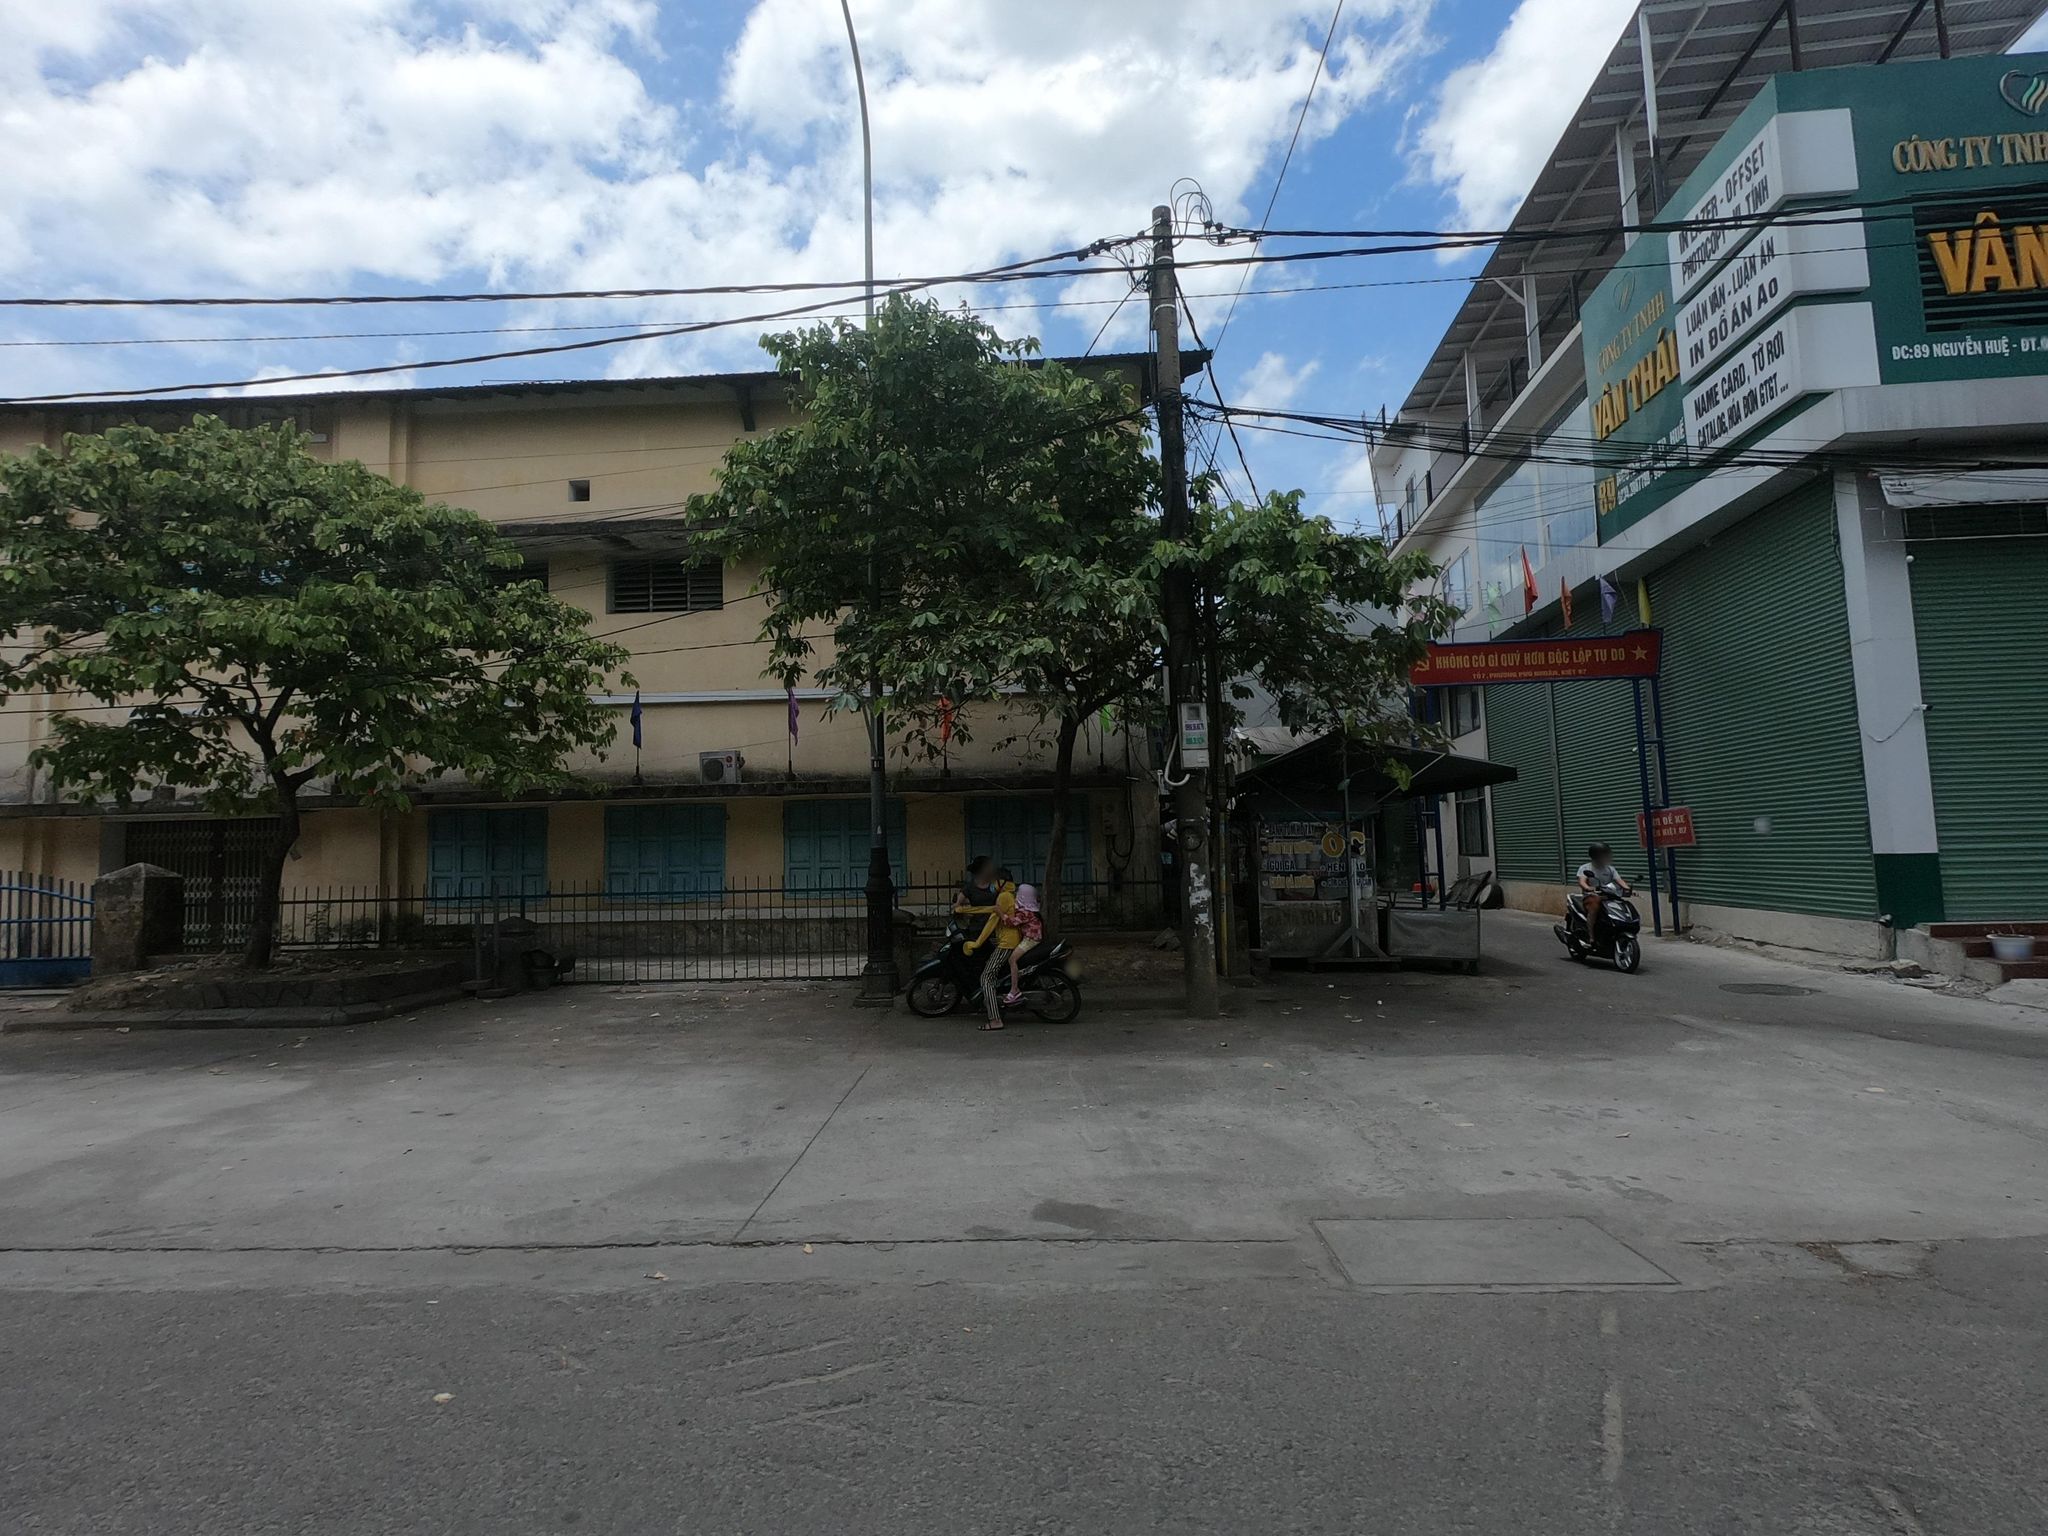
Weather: cloudy
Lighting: day
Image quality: good
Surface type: walking surface
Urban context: urban centre
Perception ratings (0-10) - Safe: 2.78, Lively: 4.31, Beautiful: 3.9, Boring: 3.07, Depressing: 3.96, Wealthy: 1.81